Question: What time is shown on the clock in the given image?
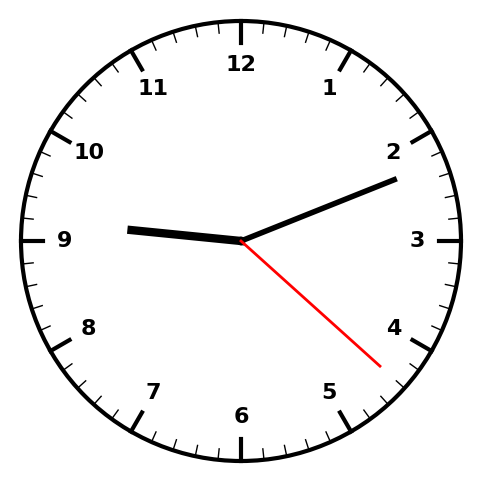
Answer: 09:11:22